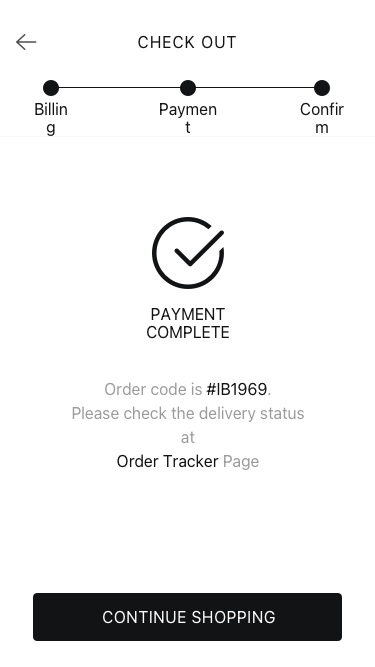
Text in this UI design:
Continue Shopping
Billing
Payment
Confirm
Check out
Payment Complete
Order code is #IB1969.
Please check the delivery status at Order Tracker Page